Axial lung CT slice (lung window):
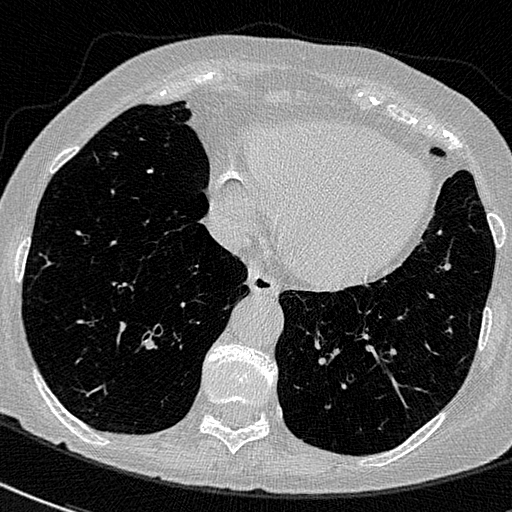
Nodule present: no